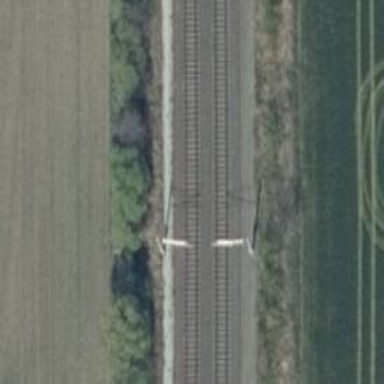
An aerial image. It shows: Milestone along the railway with catenary mast.